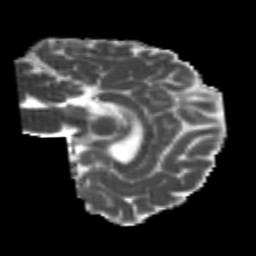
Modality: MD
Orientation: sagittal
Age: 25
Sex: female
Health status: healthy
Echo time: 0.074 s